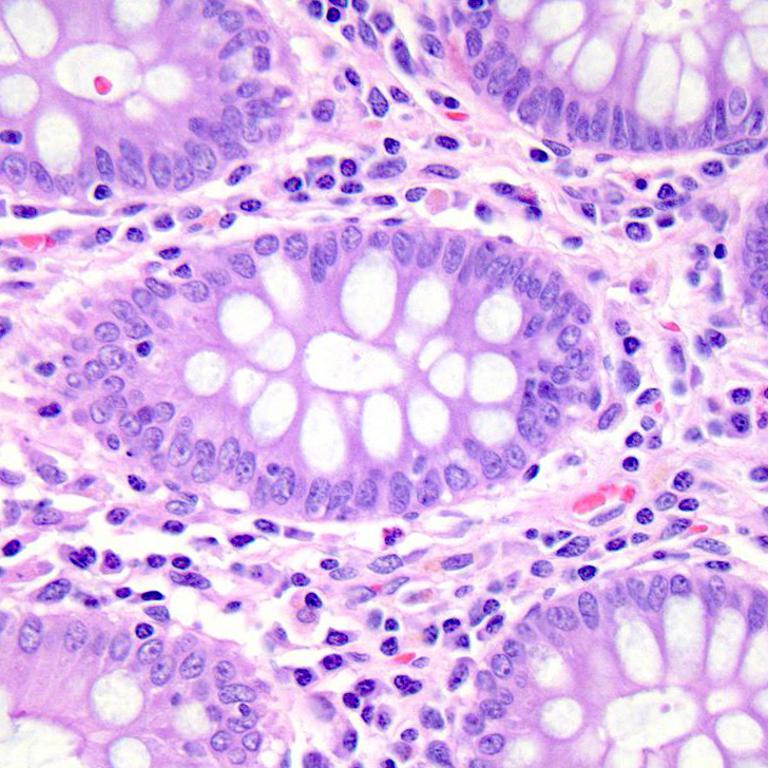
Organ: colon
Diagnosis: benign